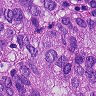
Metastatic tissue present: yes